Group 1:
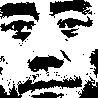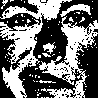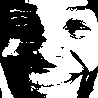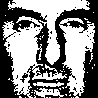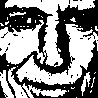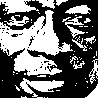
Group 2:
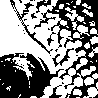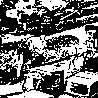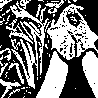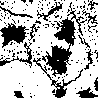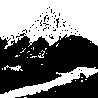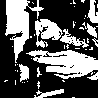
Rule separating the two groups: Human faces vs. other images.
Author: Leo Crabbe